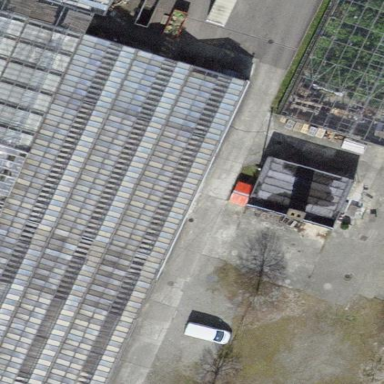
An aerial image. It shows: Greenhouse.